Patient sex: F
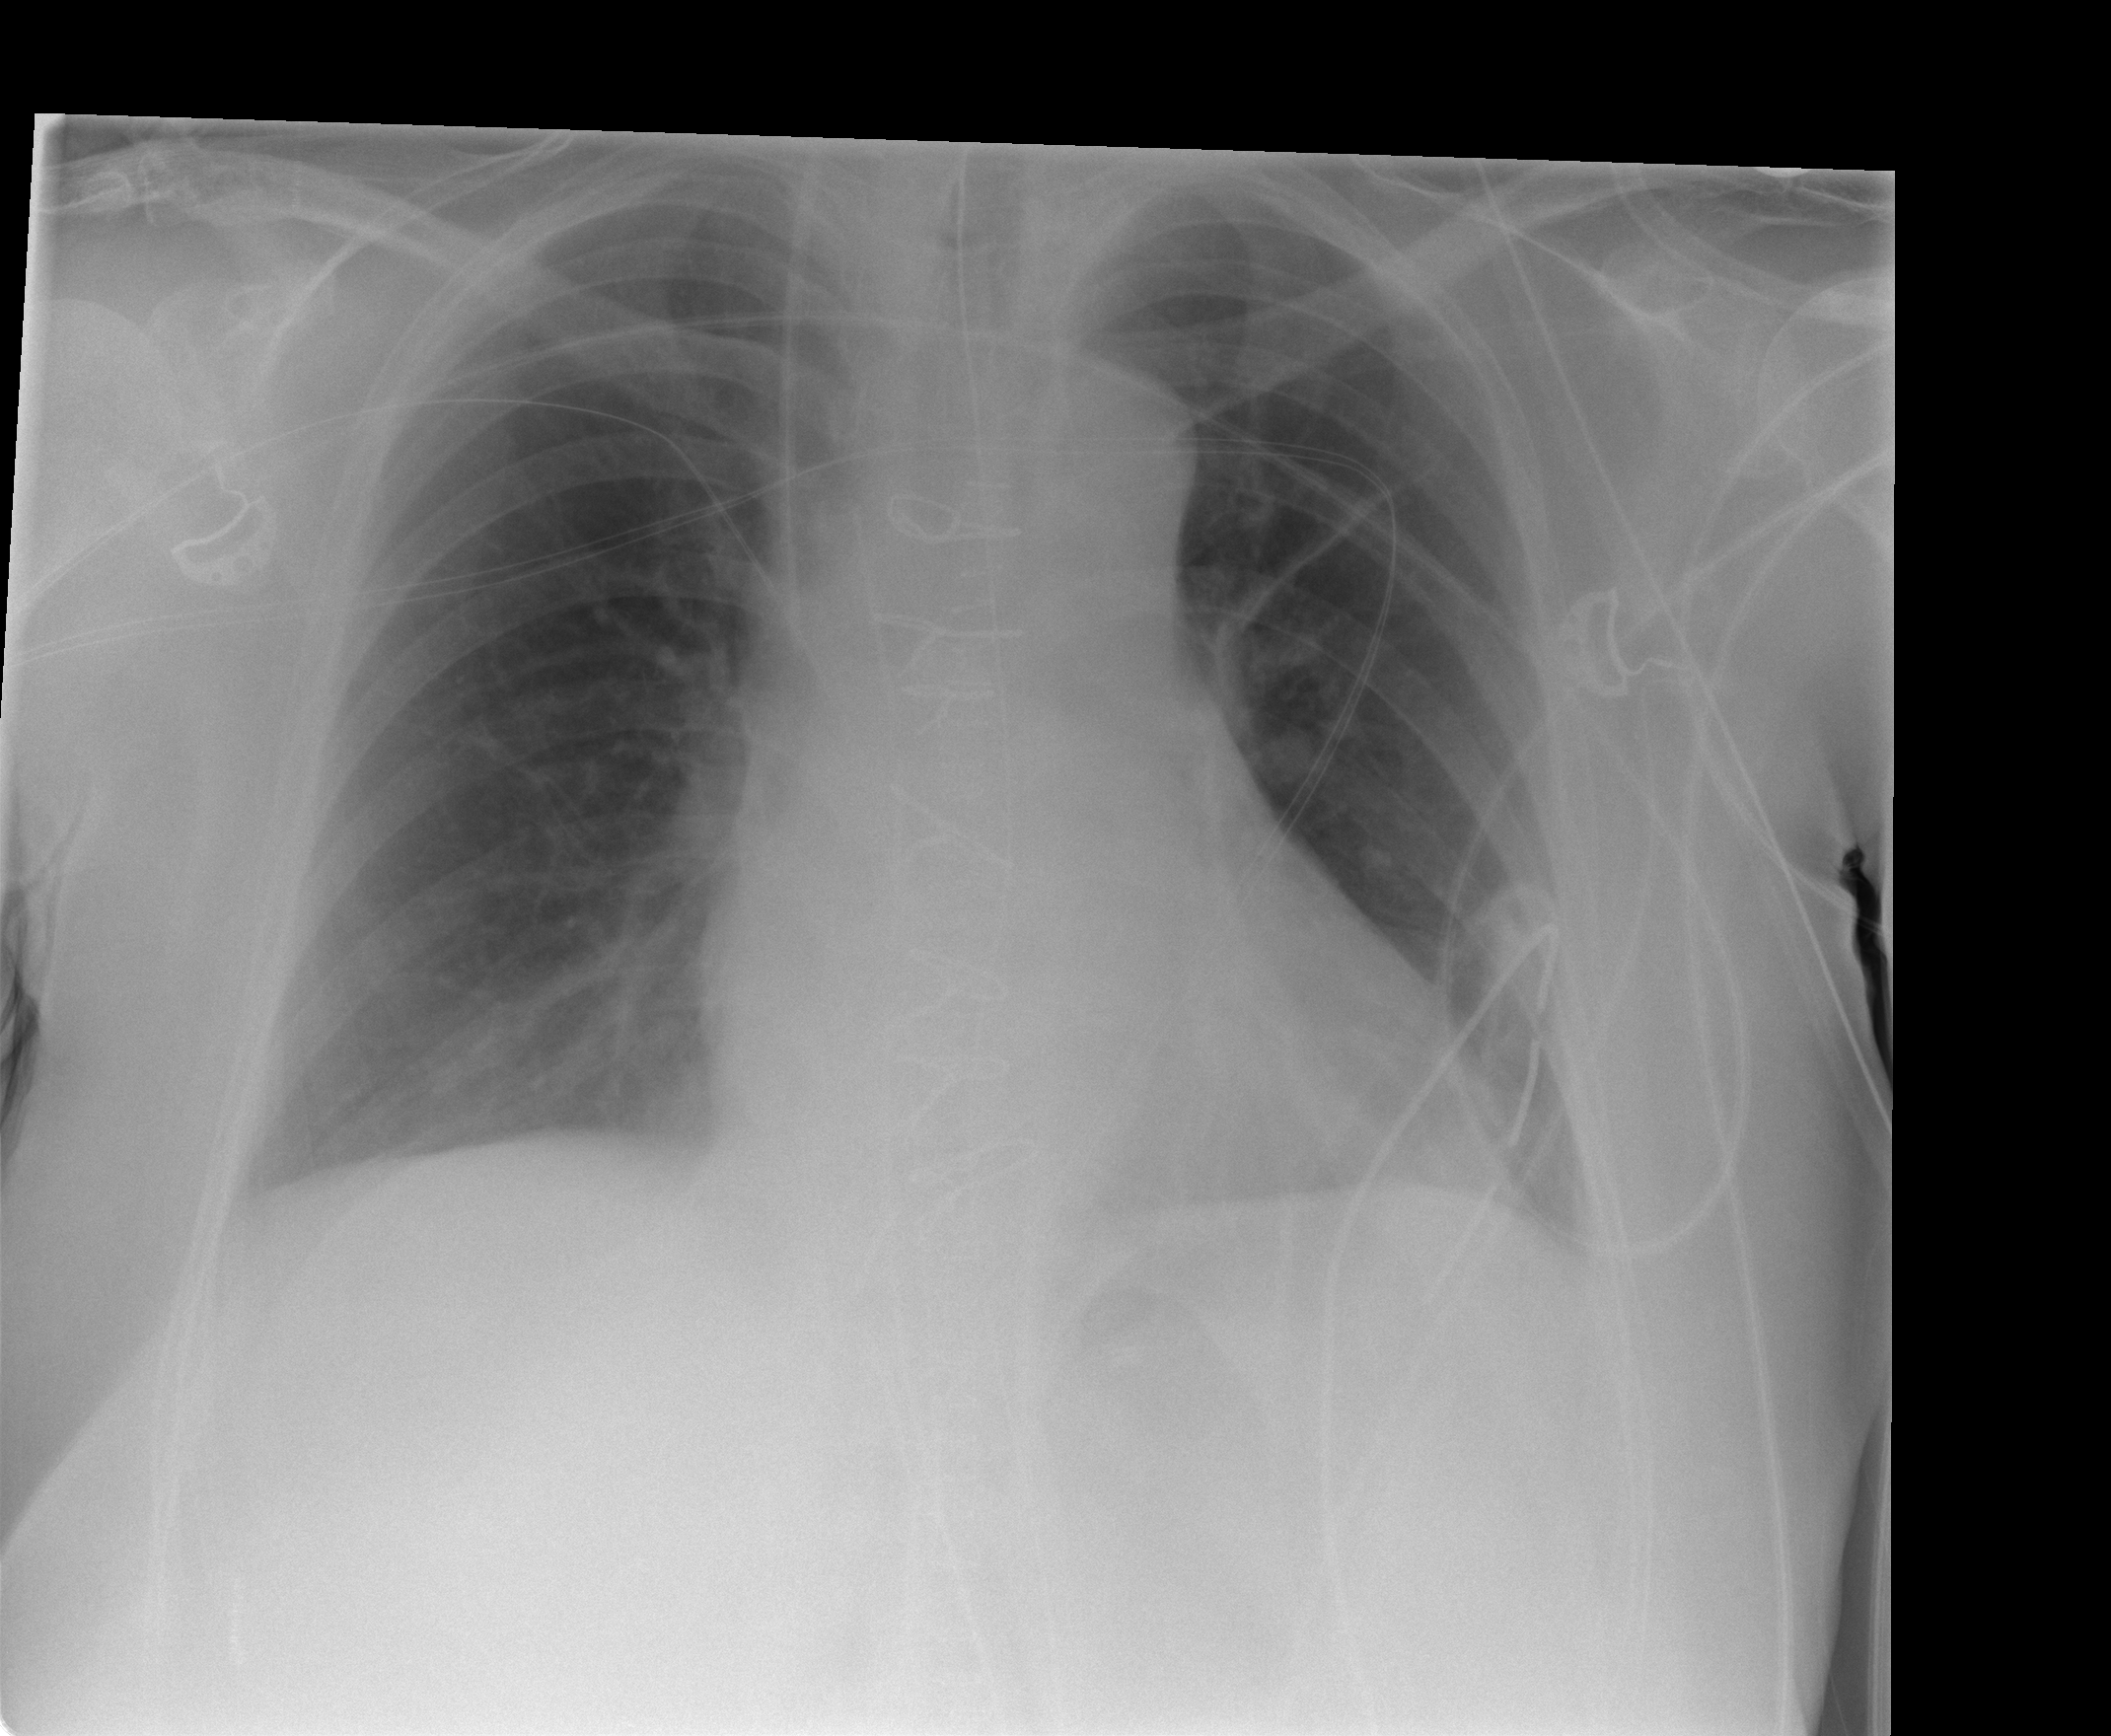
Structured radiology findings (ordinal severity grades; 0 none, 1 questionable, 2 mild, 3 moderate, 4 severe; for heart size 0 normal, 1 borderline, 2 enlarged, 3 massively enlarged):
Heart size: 1
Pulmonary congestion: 0
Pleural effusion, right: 0
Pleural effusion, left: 1
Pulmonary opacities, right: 0
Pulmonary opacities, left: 0
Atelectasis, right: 0
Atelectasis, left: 0